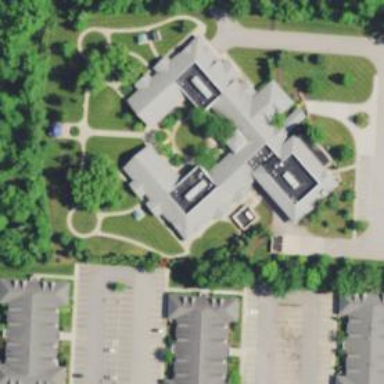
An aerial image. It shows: Hospital providing healthcare services.